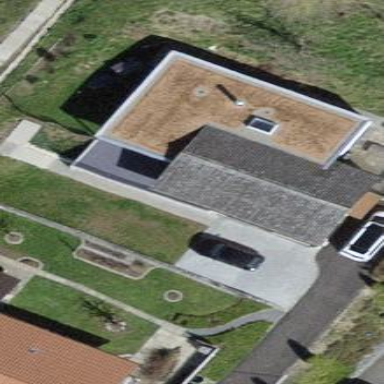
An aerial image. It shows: Building with tile roof.